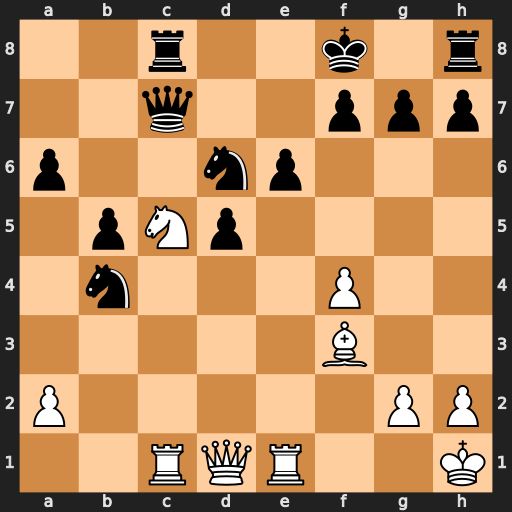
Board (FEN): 2r2k1r/2q2ppp/p2np3/1pNp4/1n3P2/5B2/P5PP/2RQR2K
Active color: w
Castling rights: -
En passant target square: -
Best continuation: Nxe6+ fxe6 Rxc7